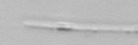
Label: Leptocylindrus